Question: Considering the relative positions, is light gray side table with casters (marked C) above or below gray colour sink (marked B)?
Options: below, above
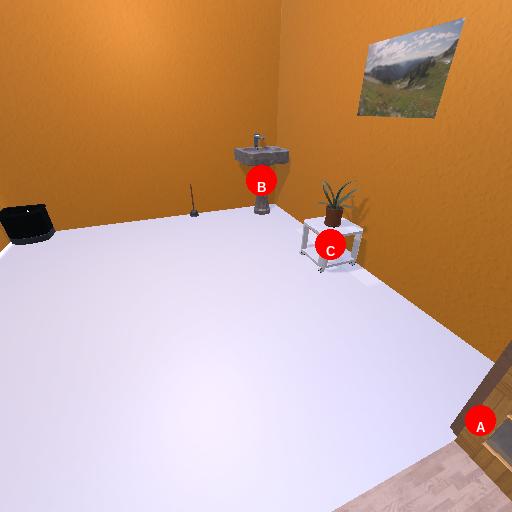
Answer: below